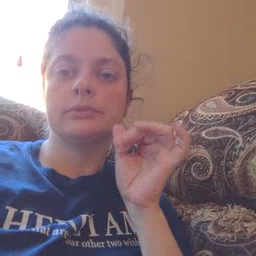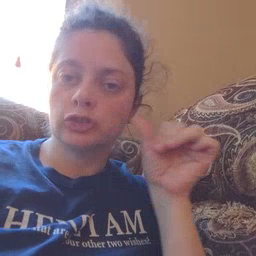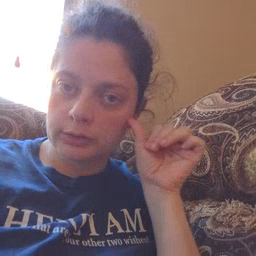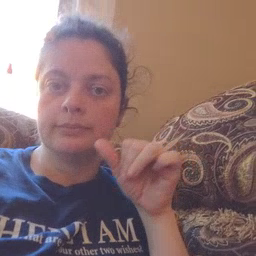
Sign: yesterday